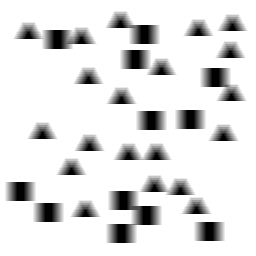
Squares: 12
Triangles: 20
Stars: 0
Total shapes: 32